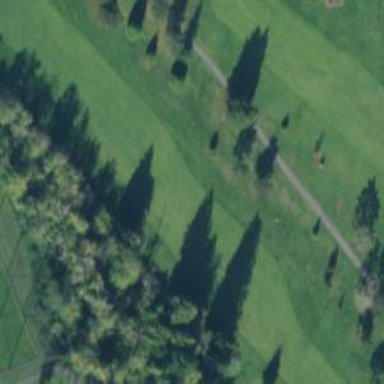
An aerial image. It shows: View of golf hole.